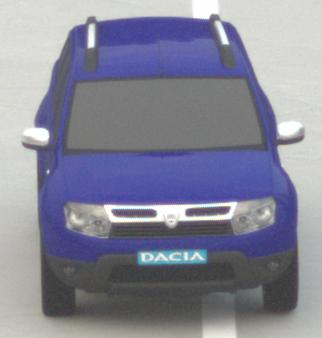
Make: Dacia
Model: Duster dCi 110 FAP
Detailed model: Duster (I)
Model produced from: 2010/06
Model produced until: 2013/11
Doors: 5
Color: blue
Road condition: dry road
Daytime: morning or afternoon
Contrast: low contrast